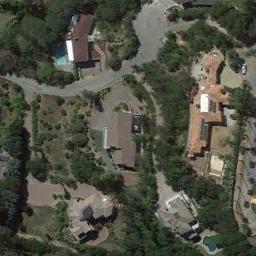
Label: medium_residential